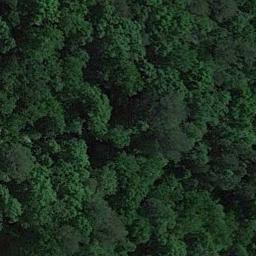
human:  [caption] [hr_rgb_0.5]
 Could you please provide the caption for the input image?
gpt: The forest has a lot of dense green trees of different color depths .

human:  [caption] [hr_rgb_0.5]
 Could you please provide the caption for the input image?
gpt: A straight road through this dense forest .

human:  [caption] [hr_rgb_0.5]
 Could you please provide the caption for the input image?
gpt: Many green trees are in a forest .

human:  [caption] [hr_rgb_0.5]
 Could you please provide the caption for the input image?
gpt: The forest is full of green trees .

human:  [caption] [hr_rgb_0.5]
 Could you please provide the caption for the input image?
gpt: A dense forest with many green trees .